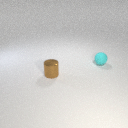
small cyan rubber sphere behind small brown metal cylinder